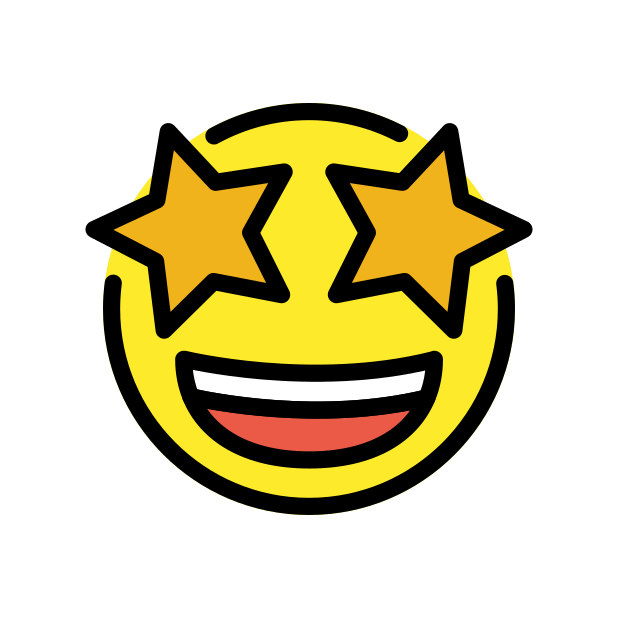
Emoji: 🤩
Name: grinning face with star eyes
Unicode: 0x1f929